Question: Here I have a problem with jQuery slider, were I get 'min' and 'max' values dynamically from a API, so when the value of 'max', is in zero floating (like 0.27...), then I can not move the slider from left to right.
Please have a look into the attached image

in this, the first input box (min) holds the value zero, and the second input box (max) holds the value zero floating (0.27...)
In this case i can not drag the slider left to right,
'''
var calculateStep = function (minVal, maxVal) {
var difference = maxVal - minVal;
var step = parseInt(difference / 100);
return step;
};
var sliderStep = calculateStep(cfg.minVal, cfg.maxVal);
$(filter_wrap).find('.slider').slider({
range: true,
min: cfg.minVal,
max: cfg.maxVal,
step: sliderStep,
values: [cfg.minVal, cfg.maxVal],
slide: function (event, ui) {
//some code here
}
});
'''
The function 'calculateStep' should be have logic to handle any kind of 'min'and 'max', I think, but not sure, how to handle it.
Please help me in solving this issue.
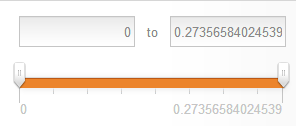
Answer: try changing
'''
var step = parseInt(difference / 100);
'''
to
'''
var step = parseFloat(difference / 100);
'''